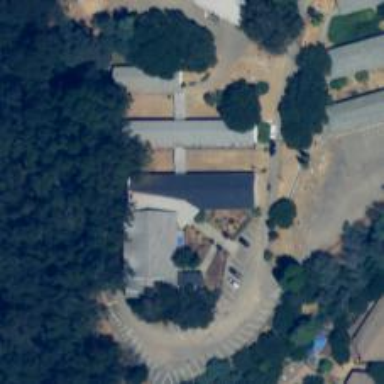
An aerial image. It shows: School.